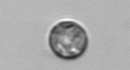
Label: Thalassiosira